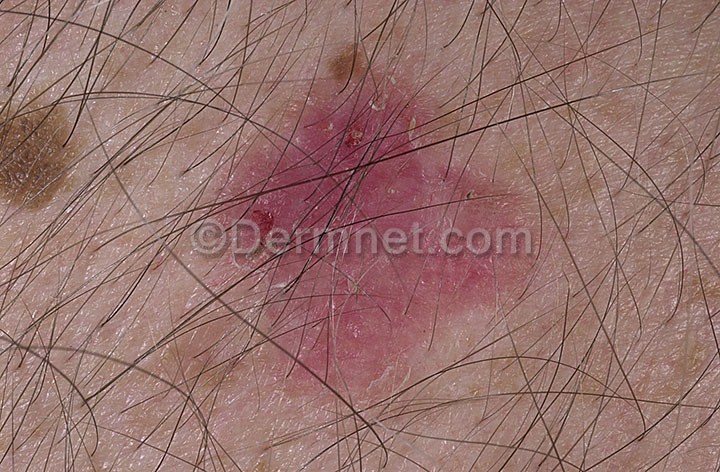
Disease: Actinic Keratosis Basal Cell Carcinoma and other Malignant Lesions